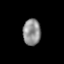
Tissue: lung
Cell type: Epithelial cells
Senescence score: 0.1732
Nuclear area (px): 460
Mean DAPI intensity: 142.839